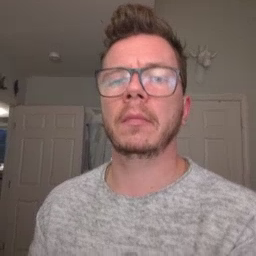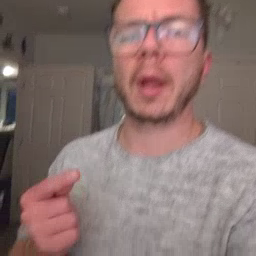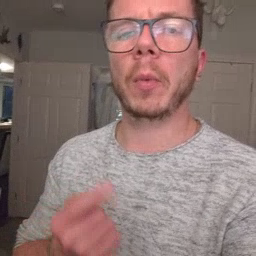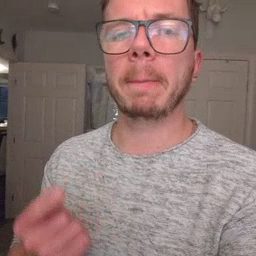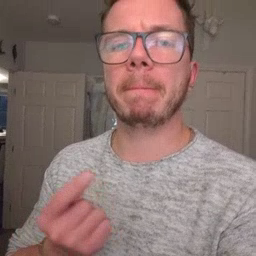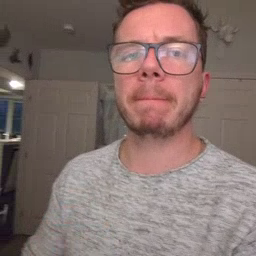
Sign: owie